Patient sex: M
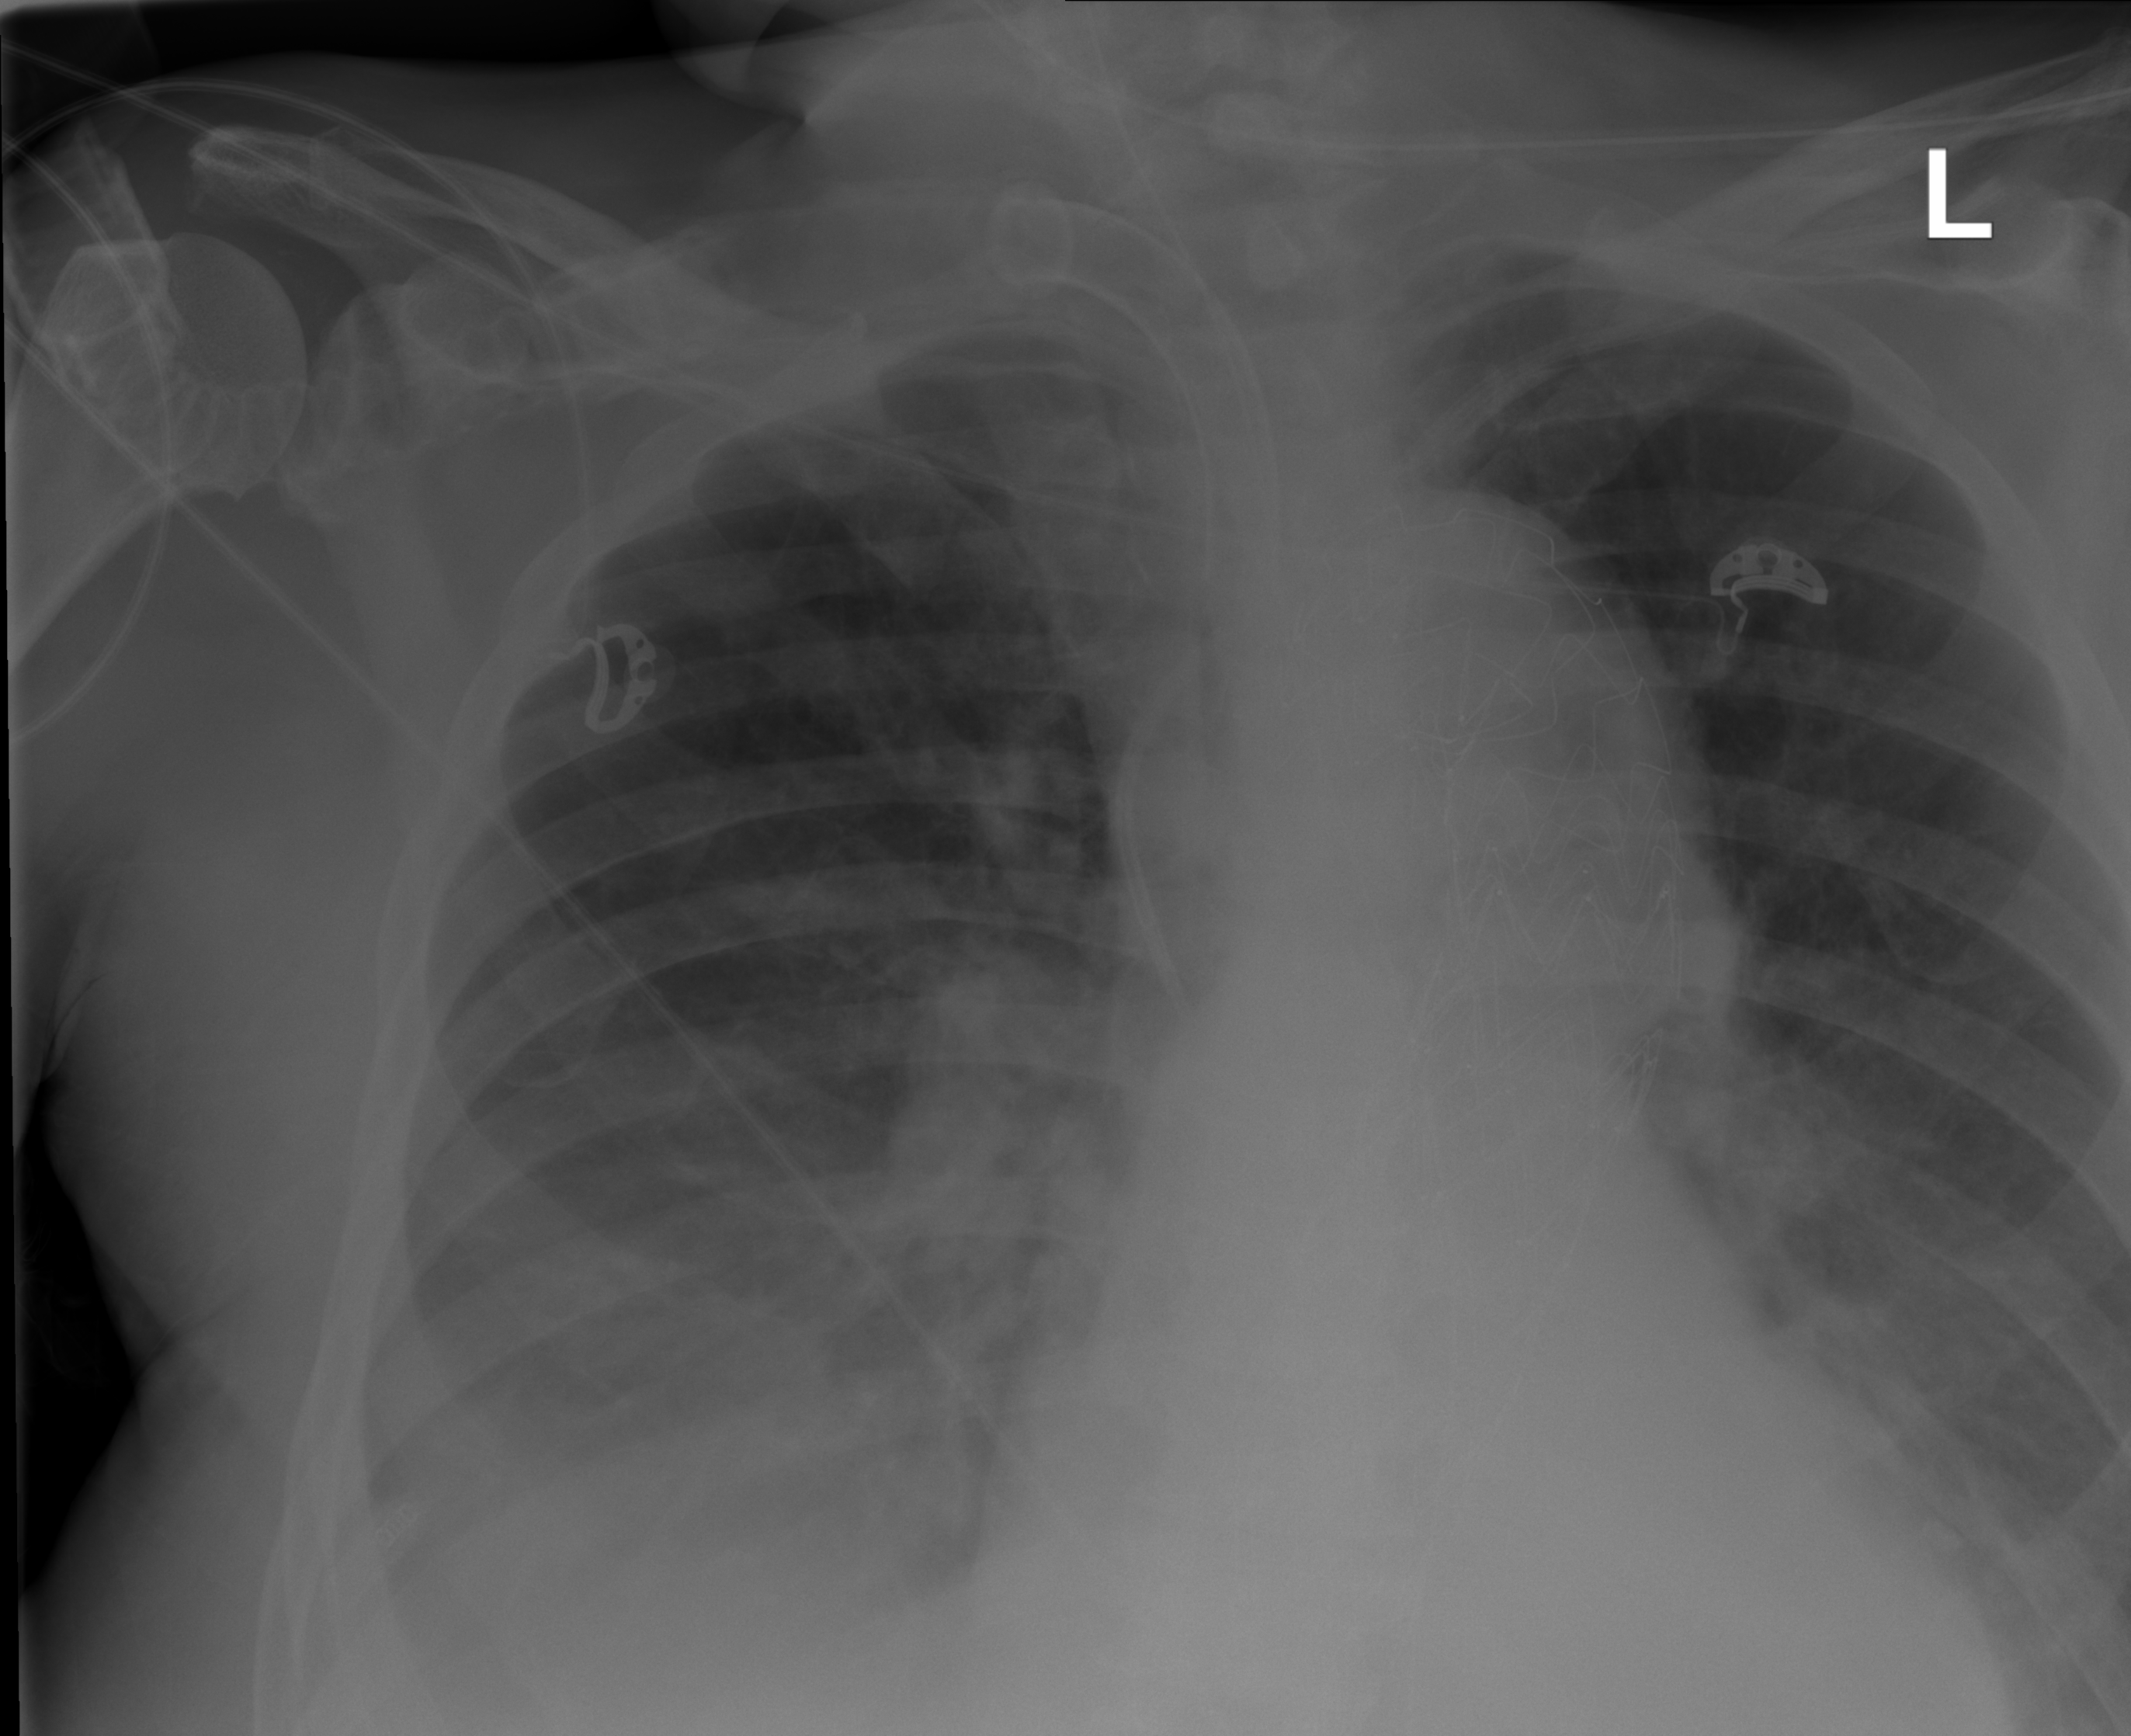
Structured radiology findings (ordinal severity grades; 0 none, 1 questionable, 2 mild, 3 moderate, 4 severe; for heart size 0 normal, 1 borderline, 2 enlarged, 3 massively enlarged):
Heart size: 0
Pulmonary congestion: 0
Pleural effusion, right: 2
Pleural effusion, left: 0
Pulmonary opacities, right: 1
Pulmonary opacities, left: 0
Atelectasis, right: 2
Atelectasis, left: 2